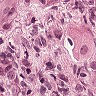
Metastatic tissue present: yes